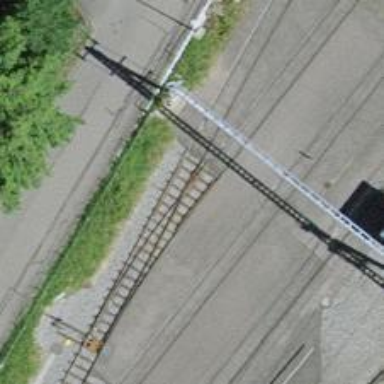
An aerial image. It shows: Narrow-gauge railway yard with one track. The yard is electrified with contact line.